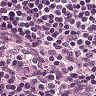
Metastatic tissue present: no